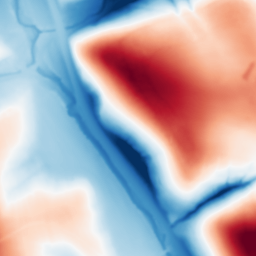
Category: multiscale
Decomposition family: dog
Decomposition parameters: sigma_low: 1
sigma_high: 50
Upsampling method: cubic_mitchell
Upsampling parameters: scale: 4
Upsampling scale: 4